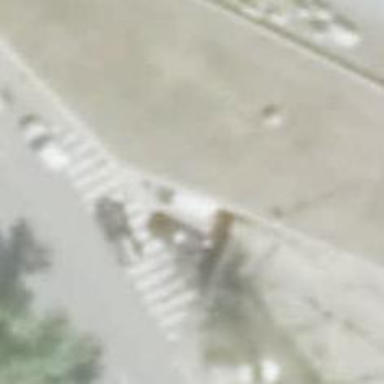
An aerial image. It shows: Taxi stand.